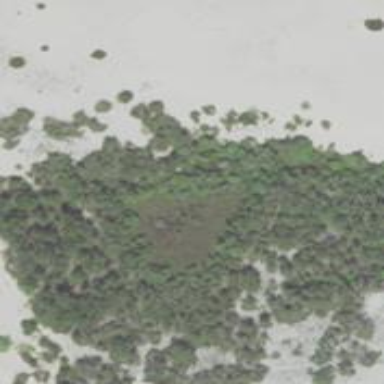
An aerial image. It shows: Swampy wetland area.